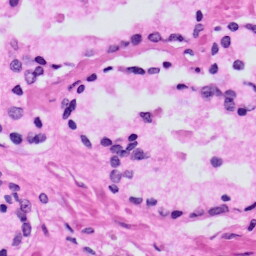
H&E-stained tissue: Prostate